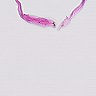
Metastatic tissue present: no